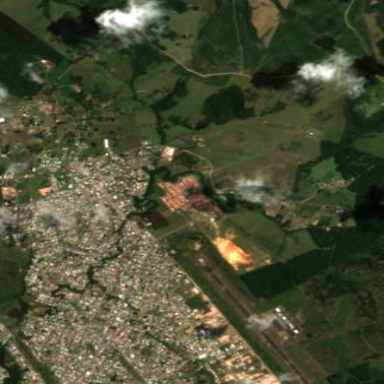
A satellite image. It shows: Public aerodrome.